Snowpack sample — Snodgrass Mountain, Crested Butte, Colorado (2/4/25, 12:06 PM MST)
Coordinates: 38.923, -106.968
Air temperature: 35 °F
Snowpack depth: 80 cm
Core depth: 30 cm
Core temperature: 35.6 °F
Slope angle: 14°, slope face: 78°
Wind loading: low
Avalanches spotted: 0
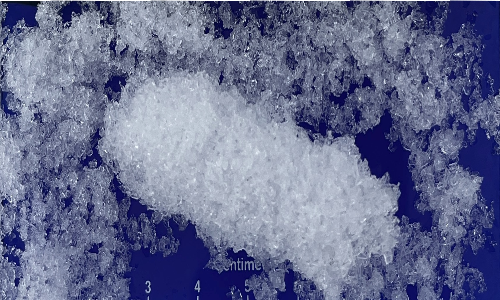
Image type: core
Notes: No avalanches nearby, unusually warm weather for the last month reported by residents, Collected 25 yards from treeline